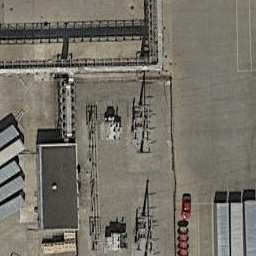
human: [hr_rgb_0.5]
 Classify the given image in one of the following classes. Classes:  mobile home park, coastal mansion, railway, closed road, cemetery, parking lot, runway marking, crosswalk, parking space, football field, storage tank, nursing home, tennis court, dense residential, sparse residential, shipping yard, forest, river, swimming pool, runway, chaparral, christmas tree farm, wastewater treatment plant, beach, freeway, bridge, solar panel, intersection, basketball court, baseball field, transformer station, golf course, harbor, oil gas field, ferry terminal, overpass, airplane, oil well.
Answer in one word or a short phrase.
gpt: transformer station